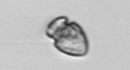
Label: Heterocapsa_rotundata